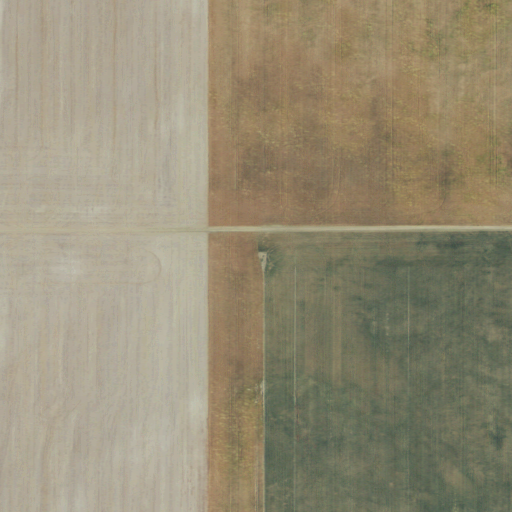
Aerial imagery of mountain in Montana named Discovery Butte containing only cultivated crops